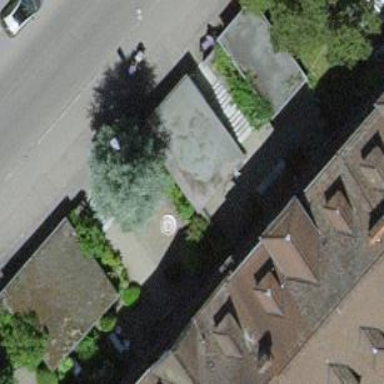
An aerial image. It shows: Group of garages.